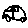
Label: car